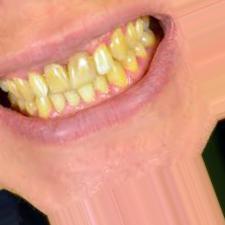
Condition: Tooth Discoloration